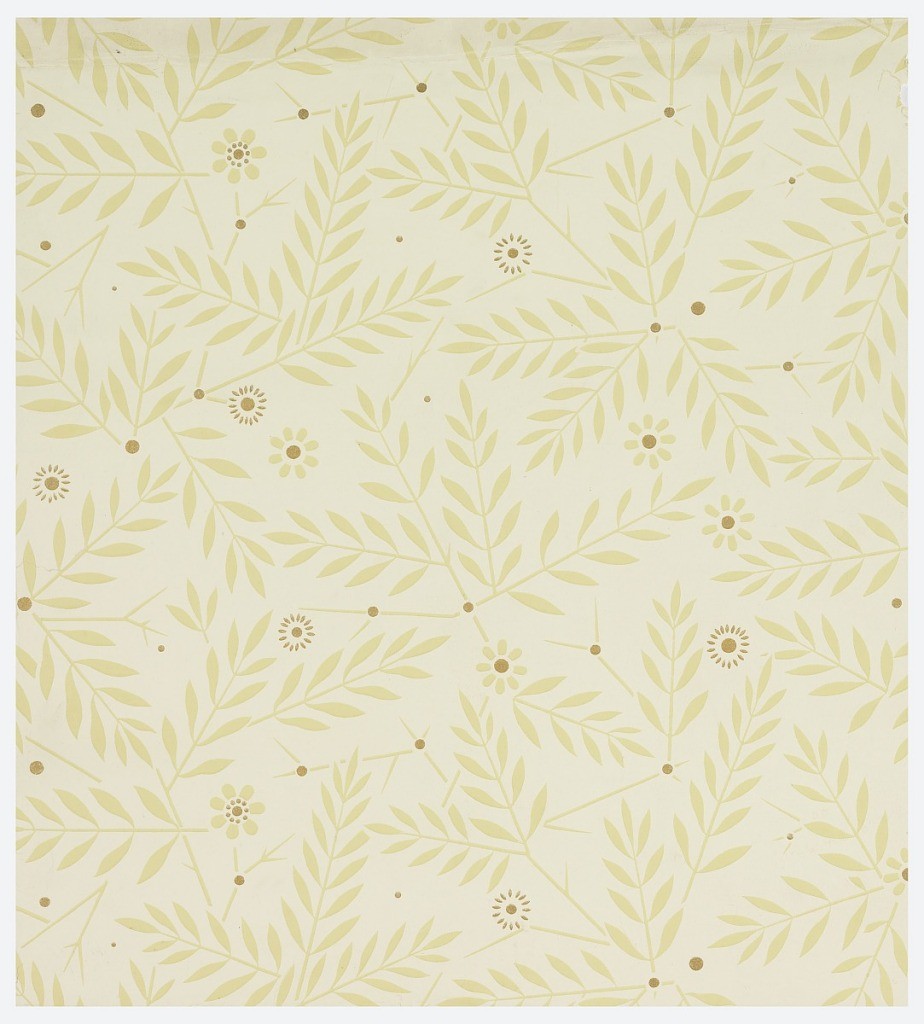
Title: Sidewall
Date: ca. 1880
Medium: Machine-printed paper
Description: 1970-26-4-bf: Aesthetic all-over pattern of scattered highly-sty...;     1970-26-4-cdd: Aesthetic or Anglo-Japanesque pattern with overlap...